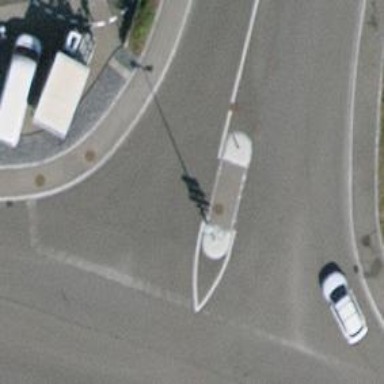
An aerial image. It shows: Crossing with island. The uncontrolled and unmarked crossing is one where pedestrians can safely navigate the road.